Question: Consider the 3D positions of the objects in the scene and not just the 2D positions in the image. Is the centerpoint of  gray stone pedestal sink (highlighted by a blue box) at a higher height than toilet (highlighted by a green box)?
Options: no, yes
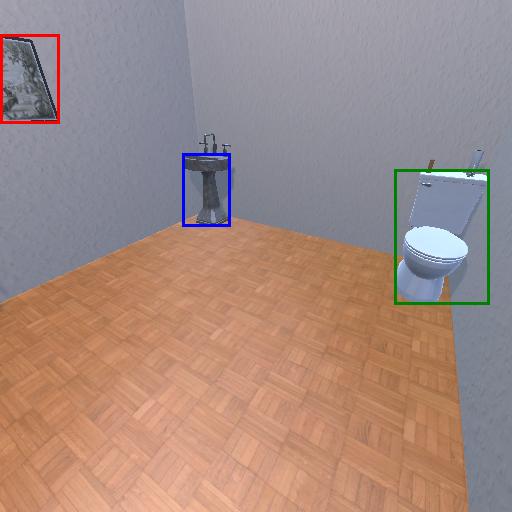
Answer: no